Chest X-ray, AP view. Patient: 65 years old, sex M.
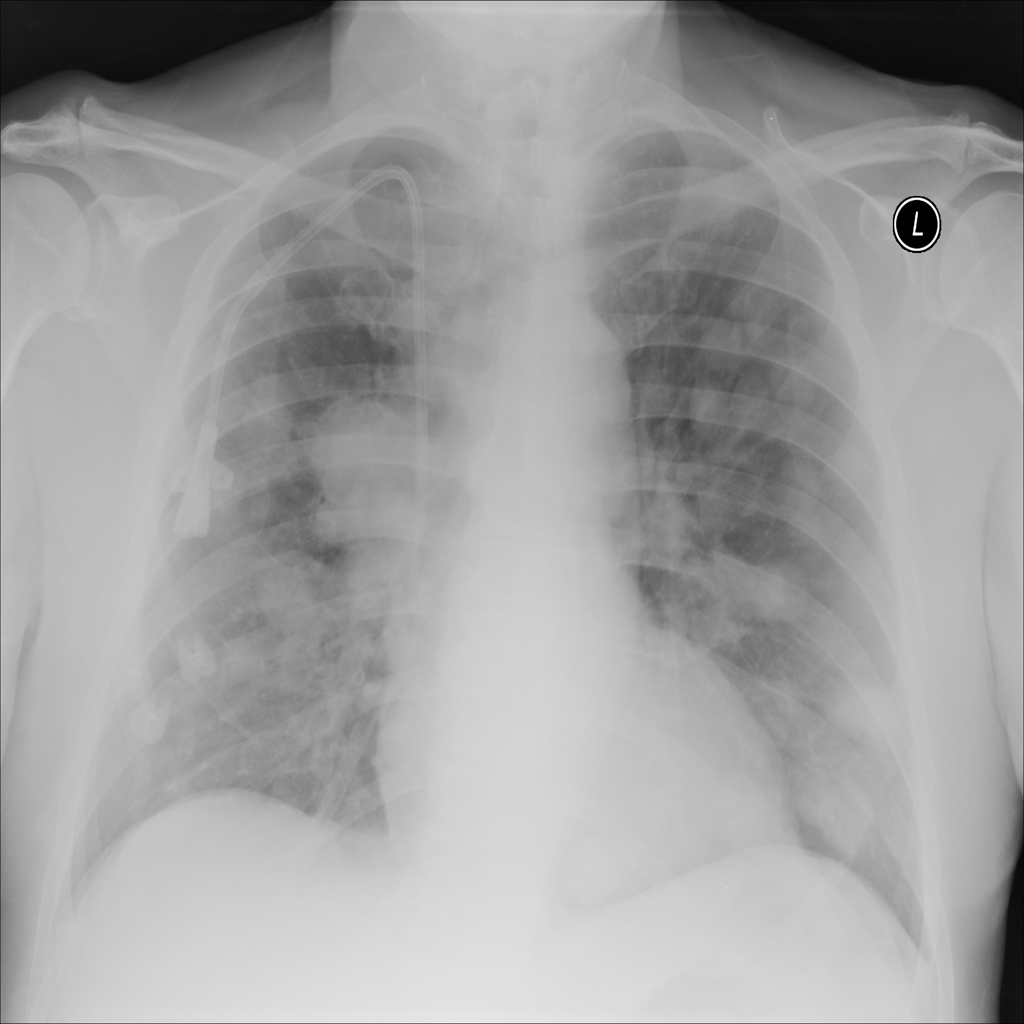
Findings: Infiltration, Mass, Nodule